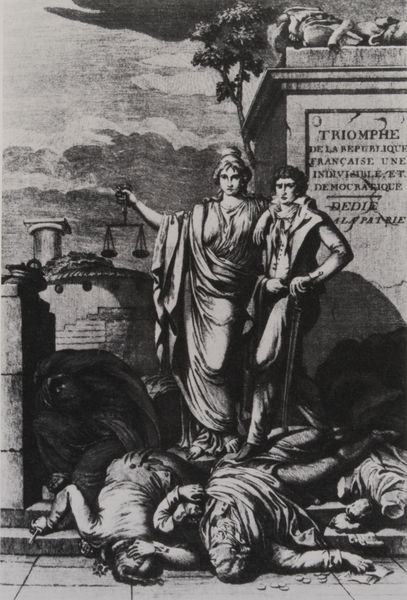
Titel: Triumph der einen, unteilbaren und demokratischen französischen Republik
Standort: Paris
Institution: Musée Carnavalet
Schlagwörter: baum, himmel, kampf, körper, mann, schatten, umhang, weiß, wolken, frauen, menschen, stadt, frankreich, frau, geste, grau, hut, kleid, licht, männer, nacht, schwarz, strasse, säule, säulen, zeichnung, gebäude, wolke, anzug, gericht, architektur, halten, hinrichtung, leiche, mensch, mord, sockel, stehen, stein, steine, tod, tot, boden, gewand, mantel, stehend, adel, händler, paar, schornstein, stock, statue, adelige, schrift, umarmung, liegen, italien, mauer, grafik, graphik, platz, krieg, schlacht, treppe, arch, column, crowd, men, napoleon, people, religious, soldiers, steps, sword, white, women, arm, black, dress, figures, france, gold, gray, hair, old, painting, wall, weib, weiber, woman, inschrift, print, two, floor, pot, stufe, stufen, podest, tor, ruine, stolz, waage, wage, antike, bürgersteig, geld, denkmal, arsch, druck, druckgraphik, druckgrafik, schwarz weiß, radierung, stich, revolution, schwert, text, leichen, tote, ruinen, allegorie, mythologie, personifikation, göttin, sieg, kapitell, triomphe, triumph, gerechtigkeit, justiz, hand, gefängnis, quader, sad, flower, antik, krankheit, leid, classic, classical, cloud, clouds, greek, man, roman, sky, stone, tree, griechisch, trees, death, male, suit, tempel, opfer, light, road, edelmann, drawing, paper, kupferstich, black and white, ruins, shadow, etching, graphic, monochrome, allegory, french, sieger, französische revolution, couple, mörder, monument, dead, besiegte, drape, drapery, letter, marble, italy, person, justitia, justizia, city, emperor, lantern, republic, allegorical figure, arms, cloak, clothes, toga, antique, history, pantheon, rome, latein, inscription, italian, scale, art, ground, triumpf, engraving, boot, religion, cloth, münzen, metapher, god, goddess, godess, cane, besiegt, exekution, lithograph, lying, pillar, money, rich, iustitia, gleichnis, judgement, hatching, pedestal, balance, standing, cross hatching, recht, poor, body, symbol, violence, kill, bodies, latin, revolutionsgraphik, judgment, grave, jura, jurisprudenz, broken, siegespose, greece, tiles, killing, murder, pain, ermordet, demokratie, coins, blood, dying, iconography, tomb, corpse, victory, kupferstcih, sadness, blind, raised, attack, collumn, corpses, criminals, de la, exekutierte, foul play, grieve, jus, justice, konterrevolutionäre, right, scales, trauer, triumph des rechts, truth, warning, weight, zeichnunv, french revolution, grief, blakc, punishment, caesar, memorial, guy, violent, ancient greece, gloom, ungerecht, thriumpf, architecure, frock, authority, clous, democracy, liberation, shaodw, libra, justic, monumnet, wages, genocide, dead men, roch, gemordet, murderr, gruesome